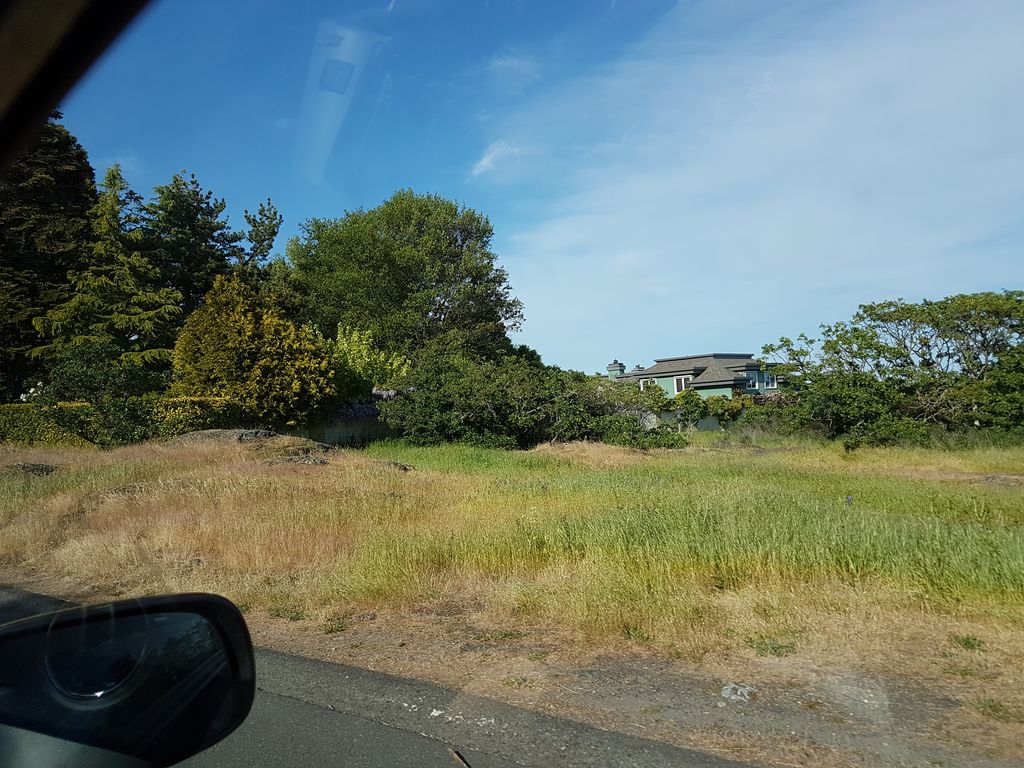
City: victoria